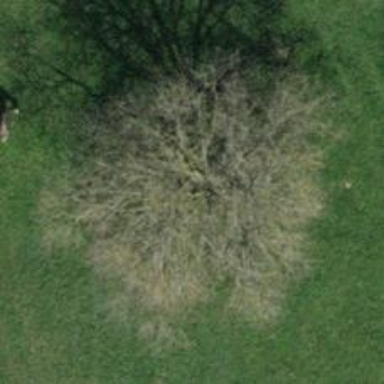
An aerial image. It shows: Urban area featuring tree as natural element.